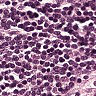
Metastatic tissue present: no